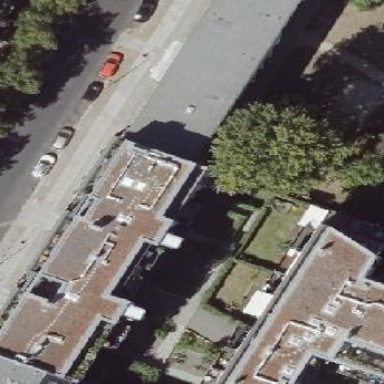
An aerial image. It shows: Part of building.